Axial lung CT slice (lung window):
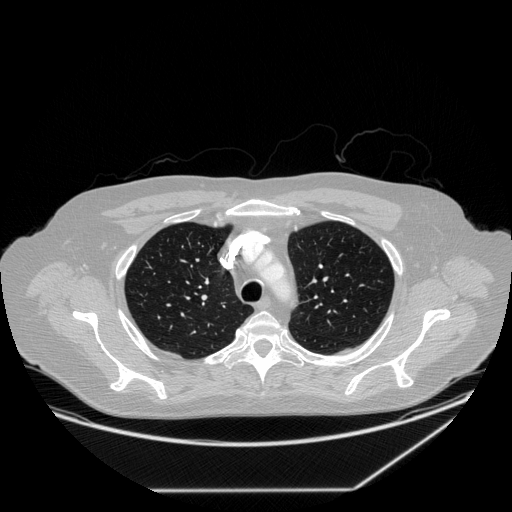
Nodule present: no